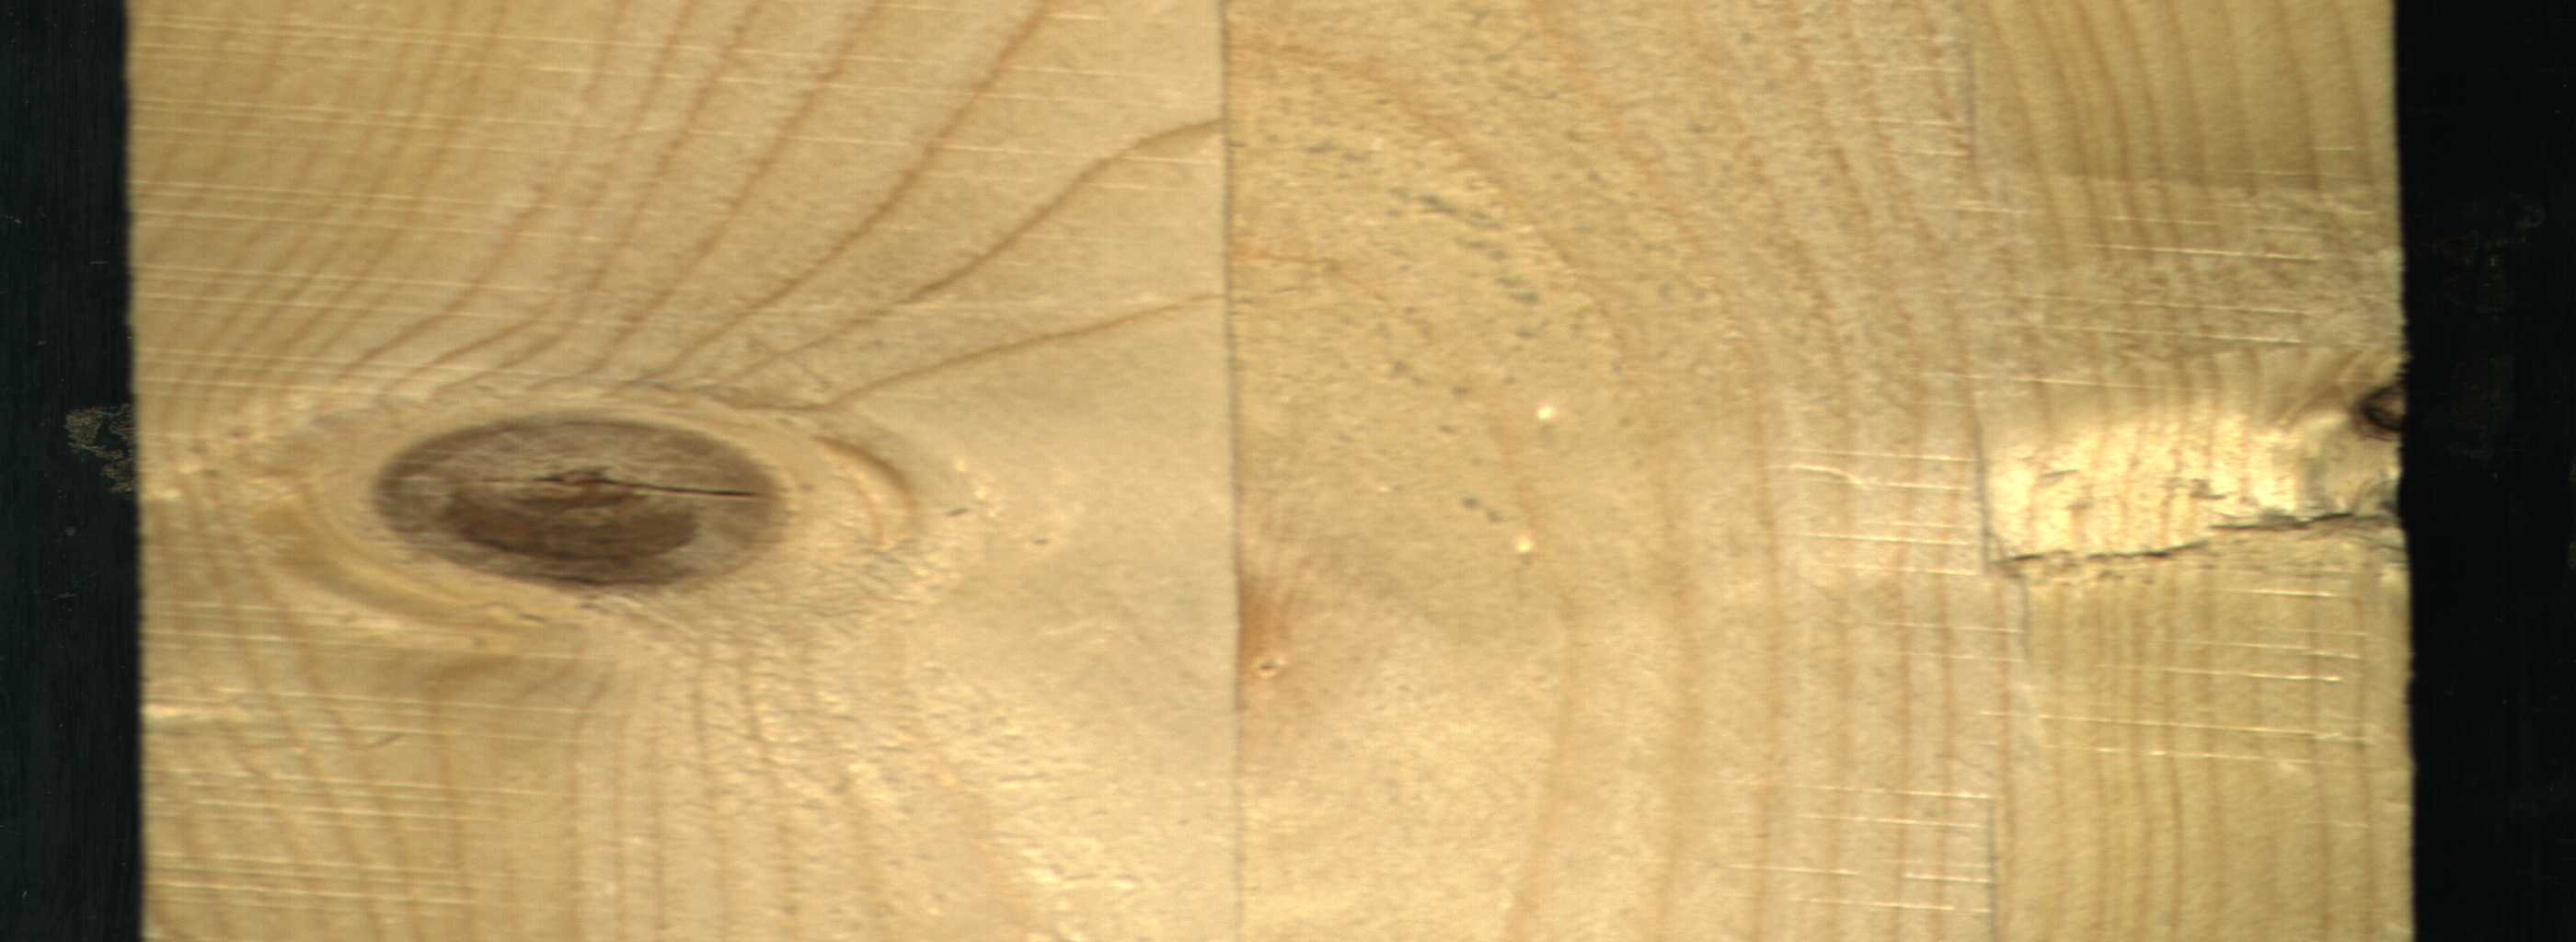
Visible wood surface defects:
Crack
knot_with_crack
Dead_Knot